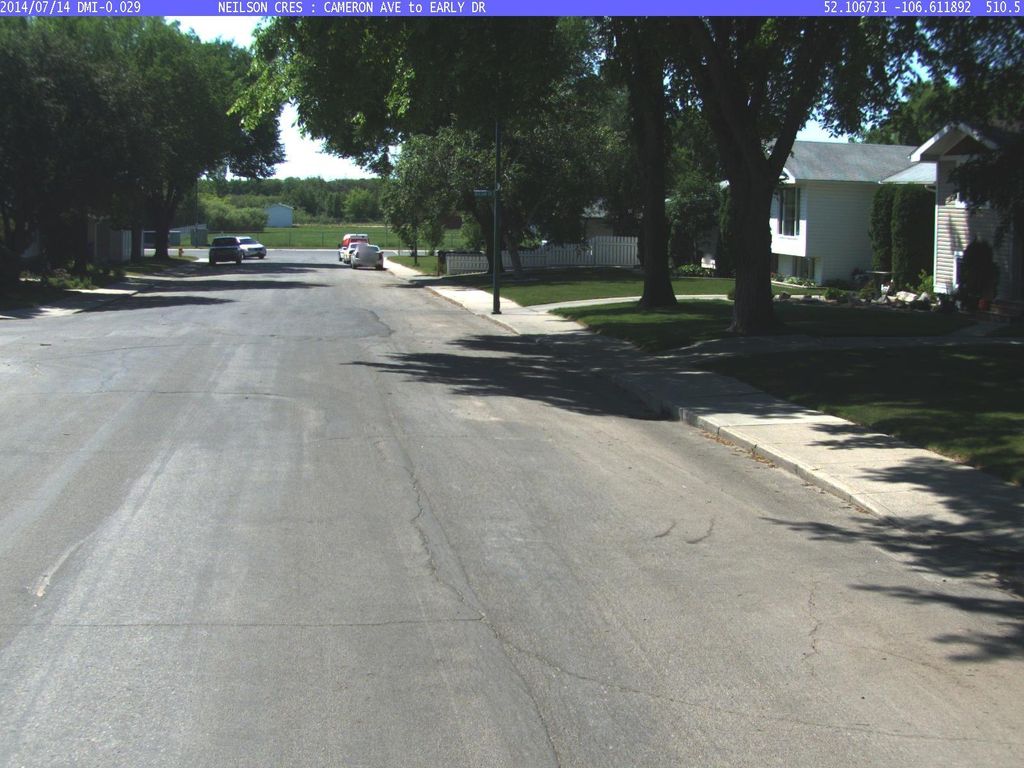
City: saskatoon